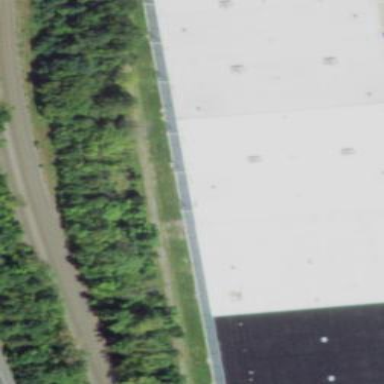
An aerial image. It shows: Warehouse.